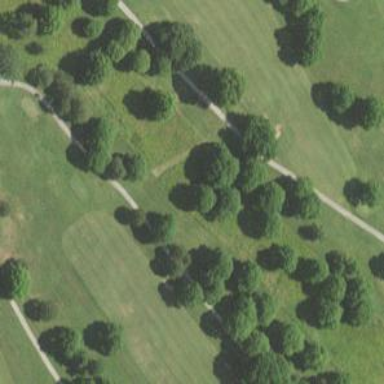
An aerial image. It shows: Area with grass used as rough in golf course.